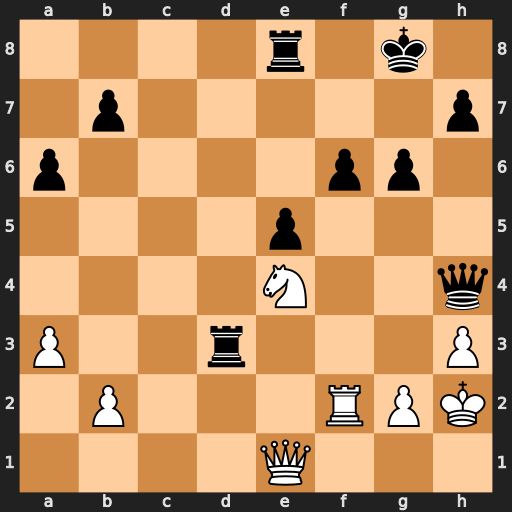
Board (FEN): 4r1k1/1p5p/p4pp1/4p3/4N2q/P2r3P/1P3RPK/4Q3
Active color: w
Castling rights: -
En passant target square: -
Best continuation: Nxf6+ Qxf6 Rxf6